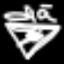
Label: diamond